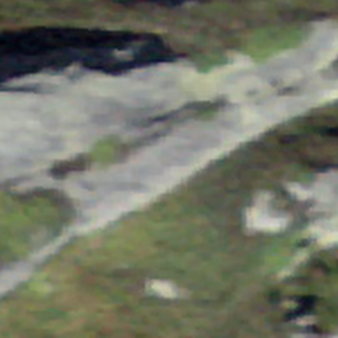
Label: other